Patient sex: M
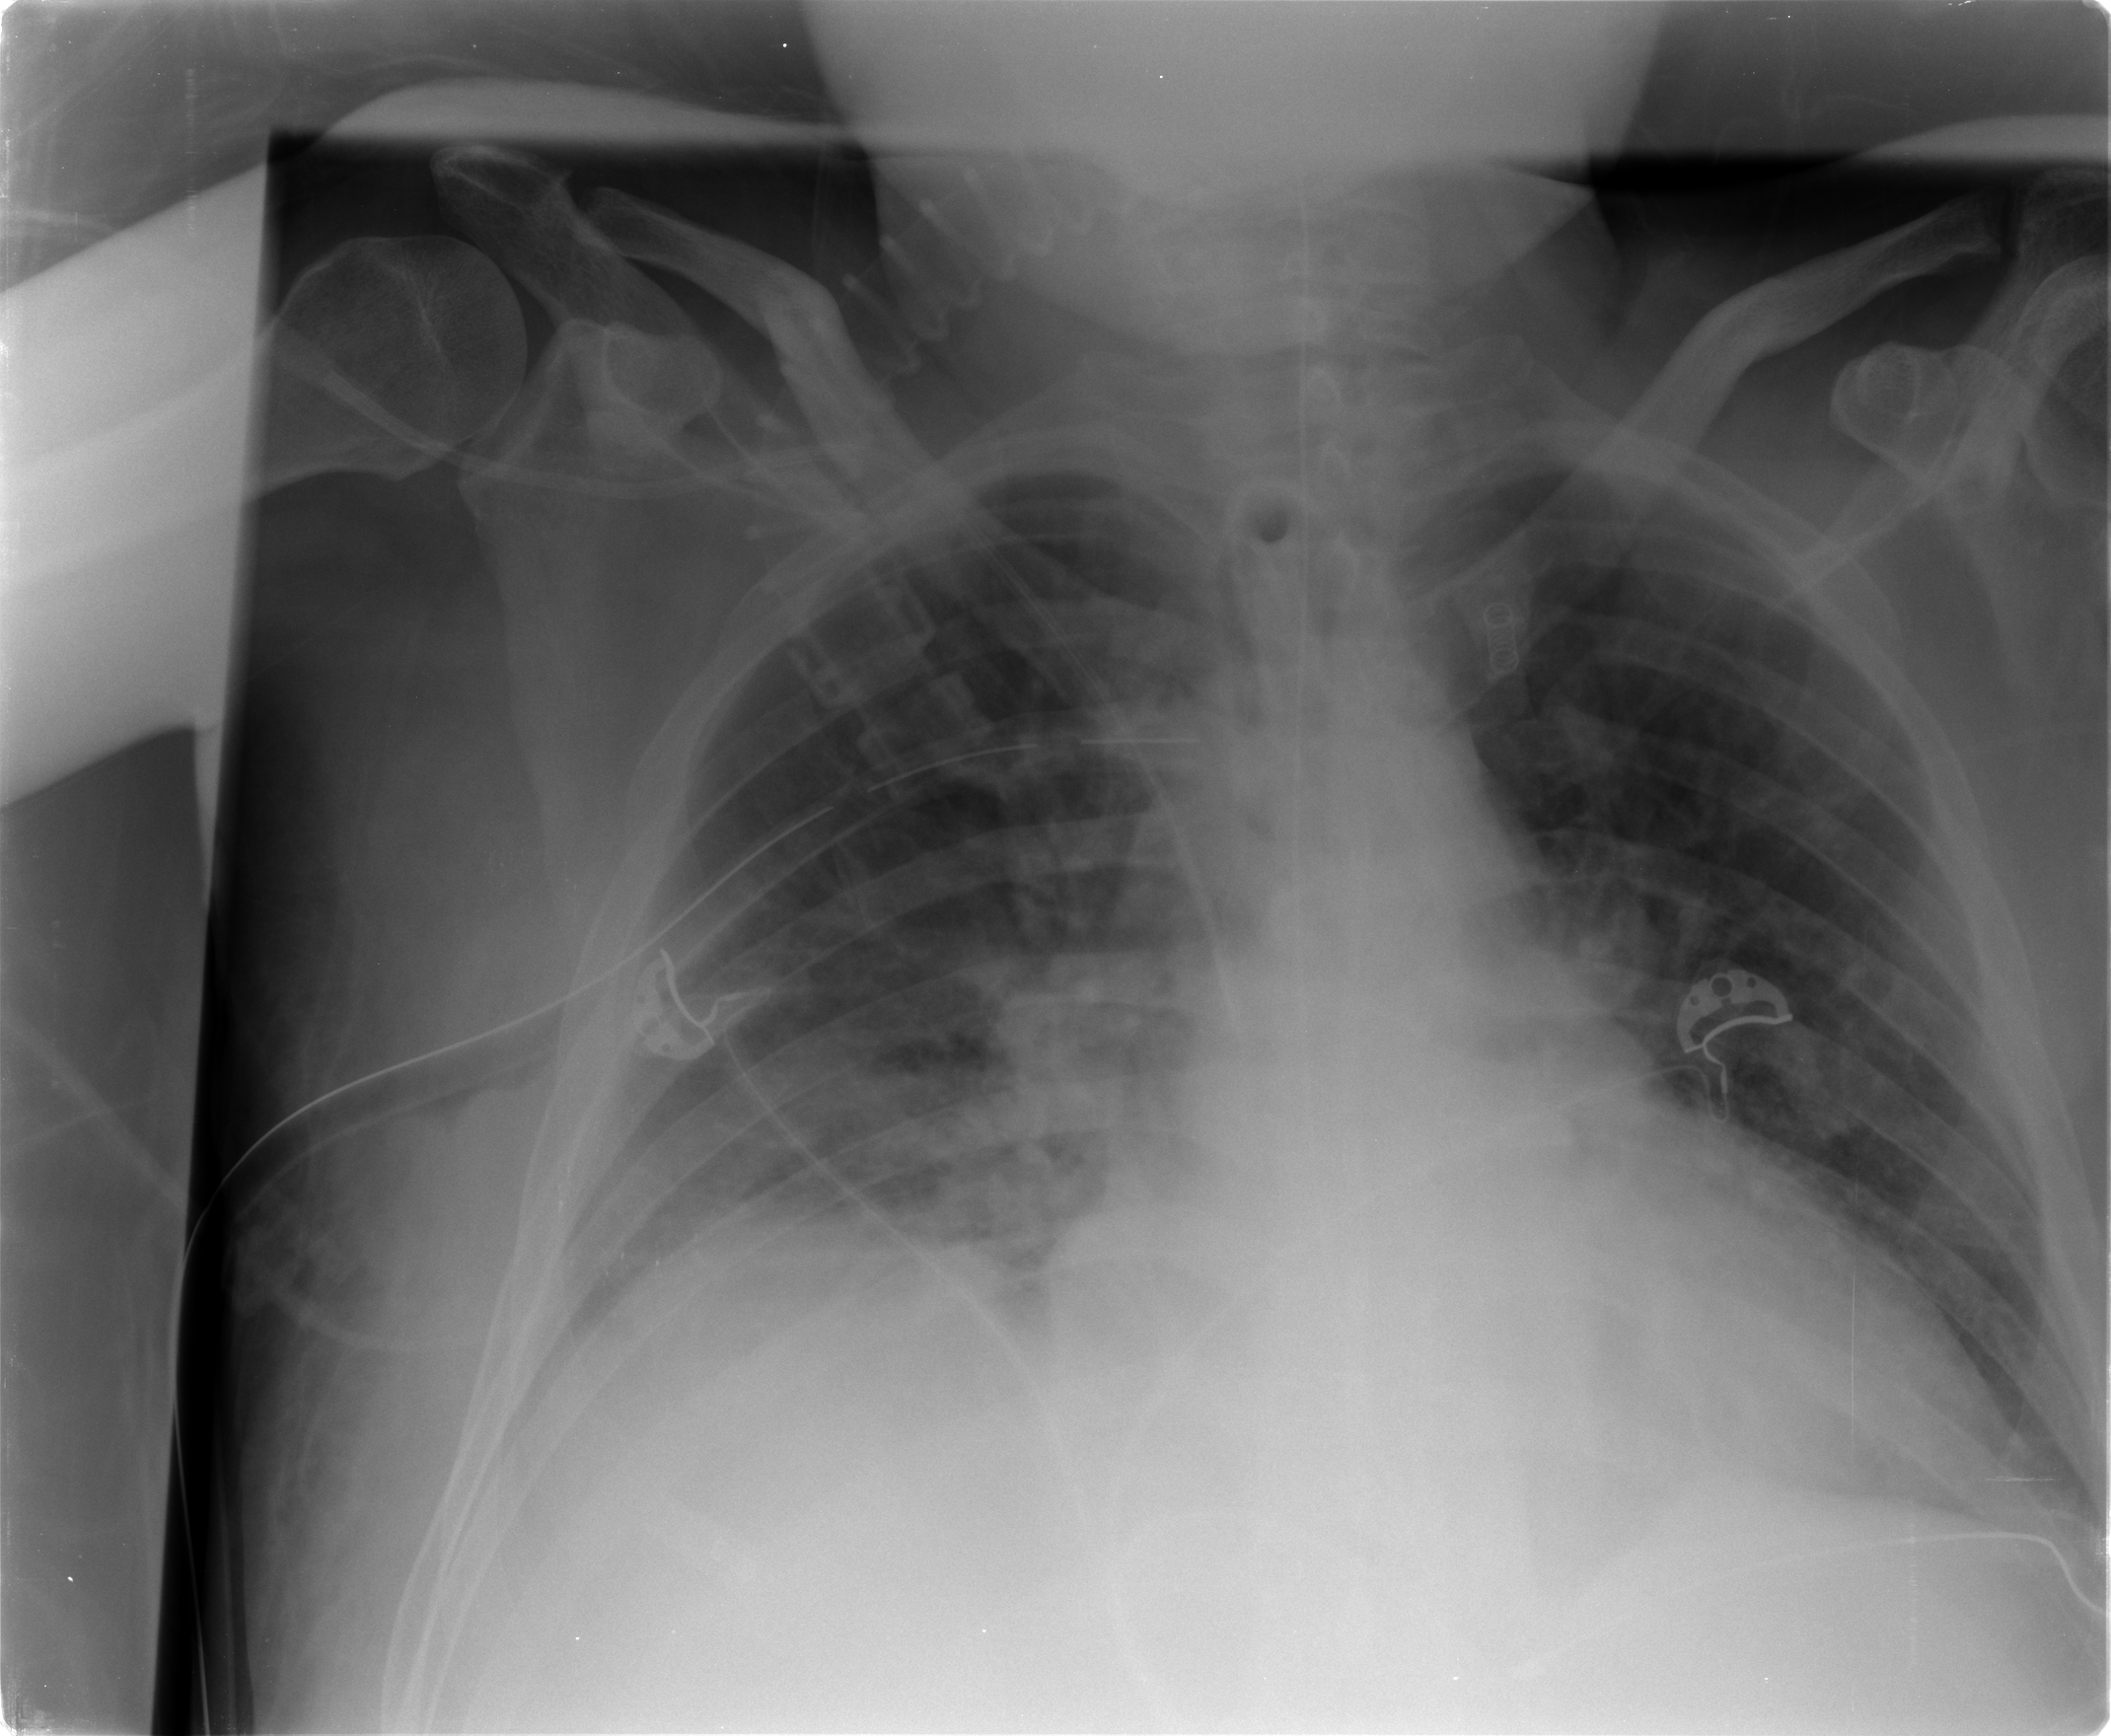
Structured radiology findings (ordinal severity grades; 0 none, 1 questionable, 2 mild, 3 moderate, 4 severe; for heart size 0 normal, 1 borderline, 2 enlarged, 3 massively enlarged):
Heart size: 2
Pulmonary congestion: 3
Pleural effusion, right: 2
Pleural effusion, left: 1
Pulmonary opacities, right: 2
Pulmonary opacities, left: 0
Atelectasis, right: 2
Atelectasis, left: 0